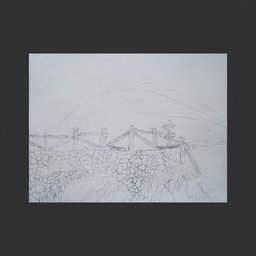
Label: decoration